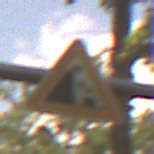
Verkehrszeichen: SteinschlagLinks
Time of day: Midday
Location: Outdoor (Nature)
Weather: PartlyCloudy
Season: NotSpecified
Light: Natural